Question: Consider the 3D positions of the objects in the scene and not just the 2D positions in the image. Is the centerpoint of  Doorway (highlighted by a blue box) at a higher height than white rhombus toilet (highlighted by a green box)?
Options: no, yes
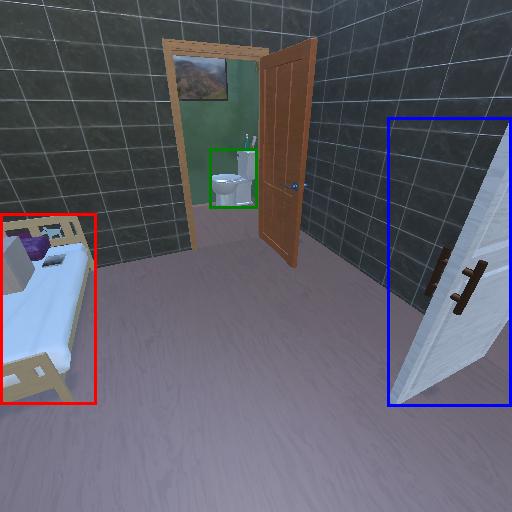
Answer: no